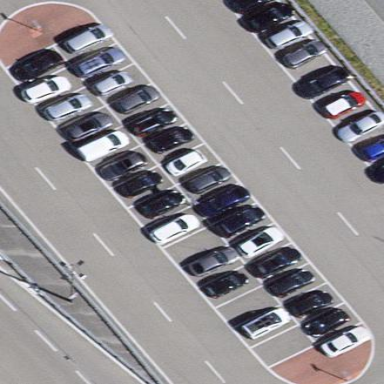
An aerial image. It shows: Parking area with surface.